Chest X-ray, AP view. Patient: 64 years old, sex M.
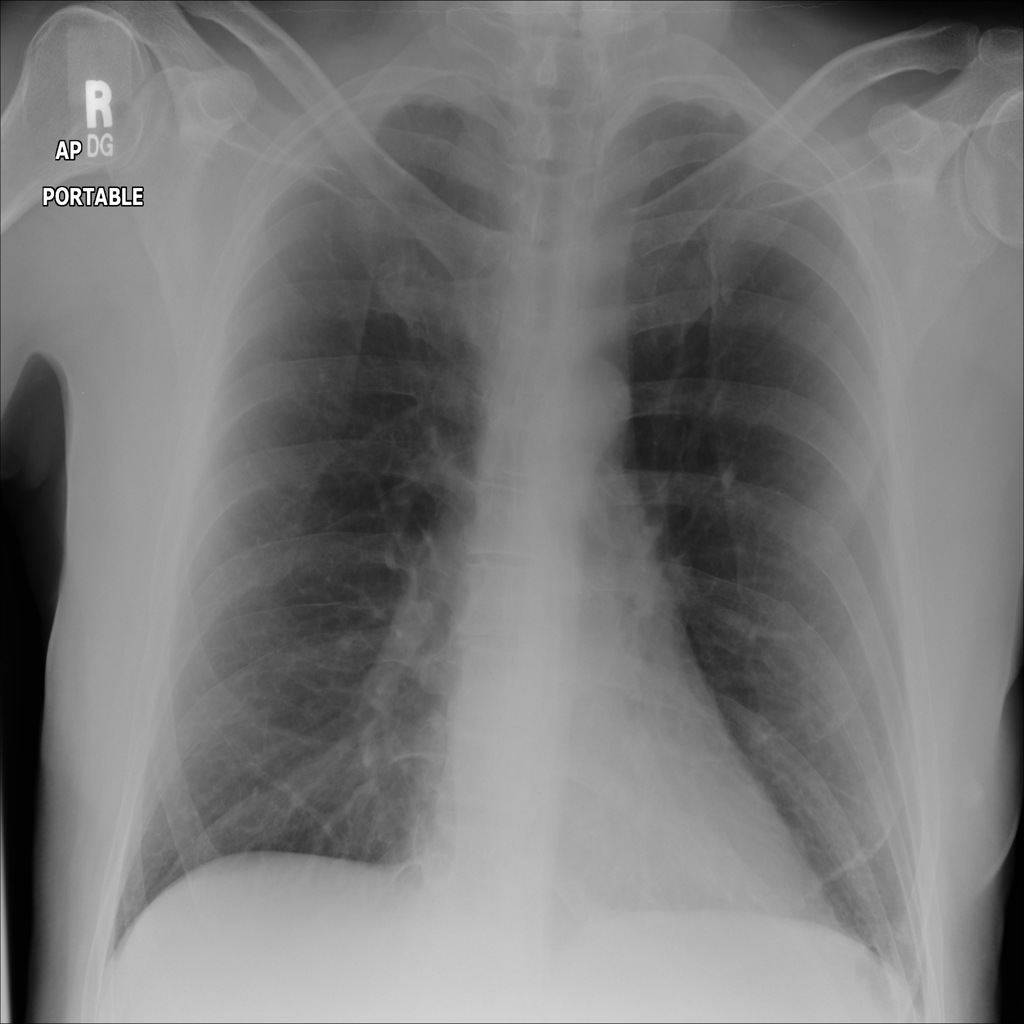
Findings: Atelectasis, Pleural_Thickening